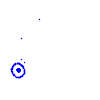
Particle: kaon